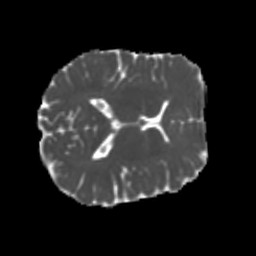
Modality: MD
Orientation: axial
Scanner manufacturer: siemens
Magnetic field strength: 3 T
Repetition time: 4 s
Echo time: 0.0594 s